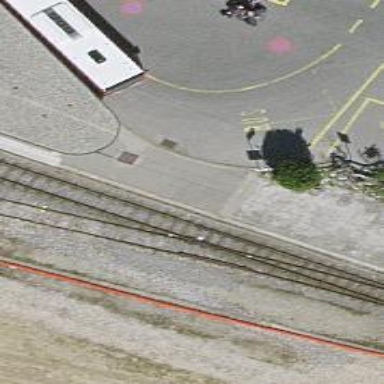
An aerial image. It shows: Narrow-gauge railway siding with electrified contact line. The siding has one track.